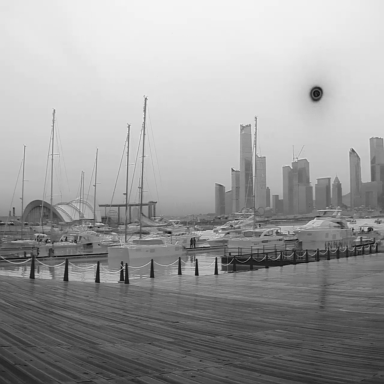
There are five objects shown in the infrared image, including two canoes, and three sailboats.